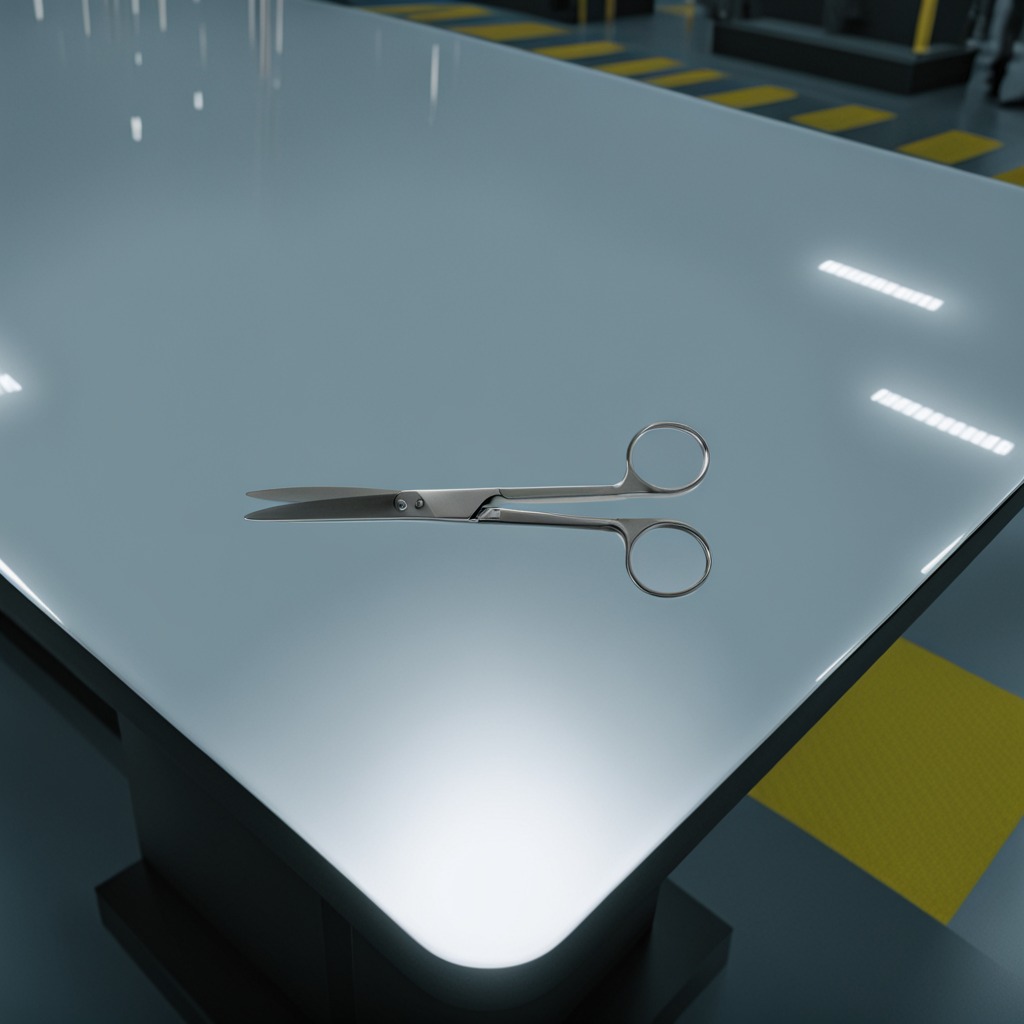
A scissor lying on the table in the ship maintenance bay industrial lighting.